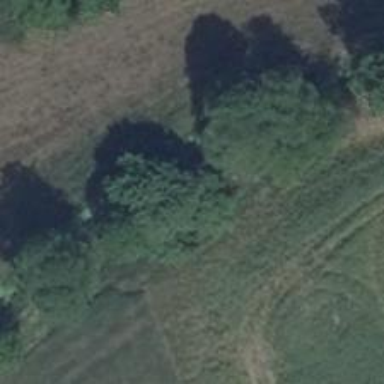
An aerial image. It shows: Row of deciduous broadleaved trees.